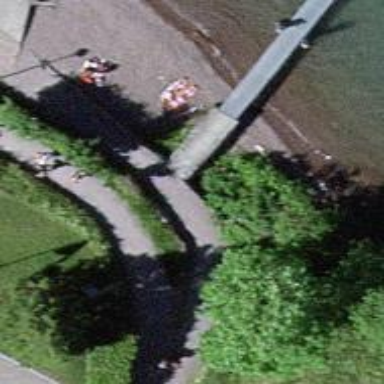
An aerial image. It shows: Man-made pier.